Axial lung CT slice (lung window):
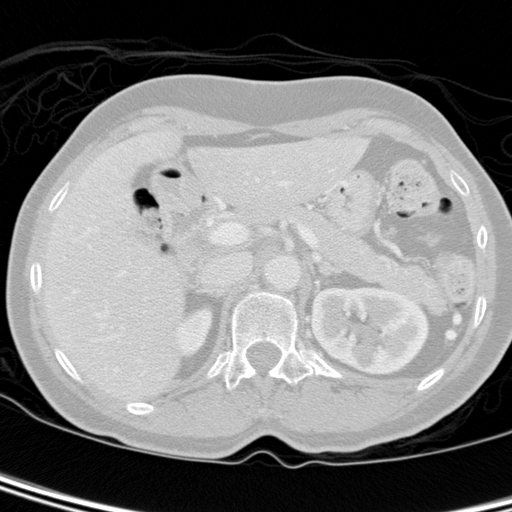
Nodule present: no